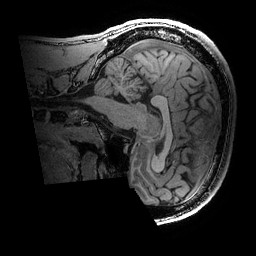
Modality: T1w
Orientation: sagittal
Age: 20
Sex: female
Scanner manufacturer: ge
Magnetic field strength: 3 T
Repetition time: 0.007 s
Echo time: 0.00342 s